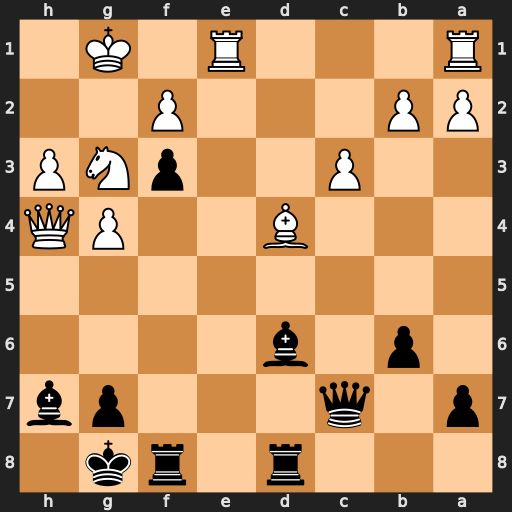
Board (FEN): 3r1rk1/p1q3pb/1p1b4/8/3B2PQ/2P2pNP/PP3P2/R3R1K1
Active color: b
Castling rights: -
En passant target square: -
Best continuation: Bxg3 Qxg3 Qxg3+ fxg3 Rxd4 cxd4 f2+